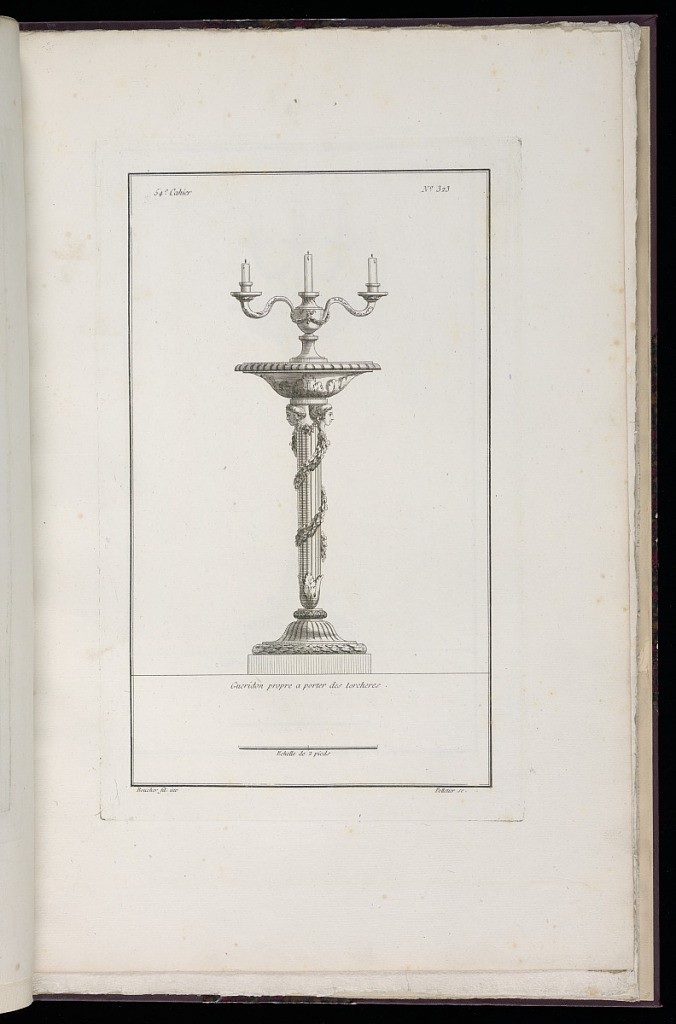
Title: Guéridon propre à porter des torchères
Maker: Juste-François Boucher, French, 1736 – 1782
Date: ca. 1775
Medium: Engraving on off white laid paper
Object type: Print
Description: Design for a pedestal for a two-arm candelabra, decorated with ornament motifs including a vase, ribbon twist, acanthus leaves, mascarons, fluting, a guilloche with rosettes, banded leaf. The plate is signed.